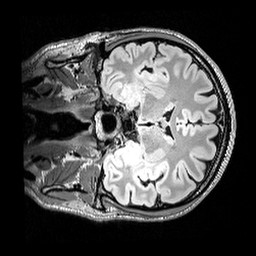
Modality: FLAIR
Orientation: coronal
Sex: male
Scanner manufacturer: siemens
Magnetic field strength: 3 T
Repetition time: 5 s
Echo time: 0.395 s